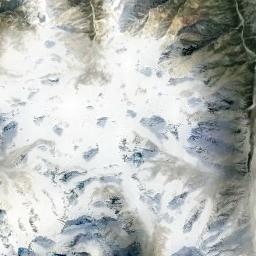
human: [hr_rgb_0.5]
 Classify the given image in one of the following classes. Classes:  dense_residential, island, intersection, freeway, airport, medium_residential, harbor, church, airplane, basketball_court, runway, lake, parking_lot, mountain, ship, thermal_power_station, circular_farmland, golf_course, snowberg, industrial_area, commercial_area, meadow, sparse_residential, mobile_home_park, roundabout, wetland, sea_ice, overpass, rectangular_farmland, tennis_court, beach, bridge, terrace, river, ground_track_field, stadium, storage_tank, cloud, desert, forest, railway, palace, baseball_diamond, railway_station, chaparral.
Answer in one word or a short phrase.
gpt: snowberg